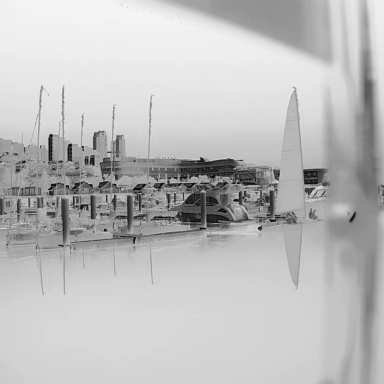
There are three canoes in the infrared image.